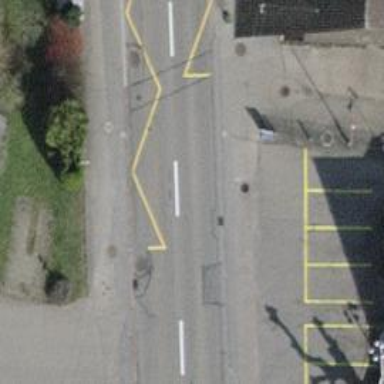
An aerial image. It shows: Bus stop with stop position for public transport.